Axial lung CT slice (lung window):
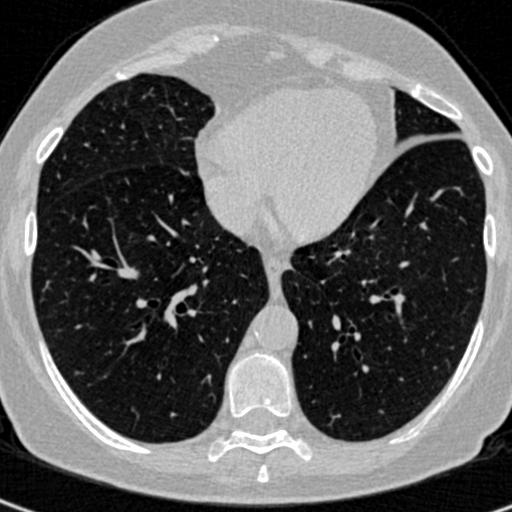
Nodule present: yes
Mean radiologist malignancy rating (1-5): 2